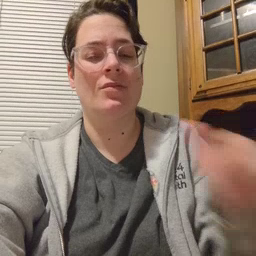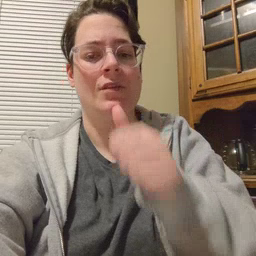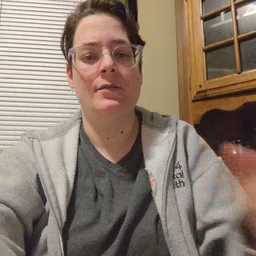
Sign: not